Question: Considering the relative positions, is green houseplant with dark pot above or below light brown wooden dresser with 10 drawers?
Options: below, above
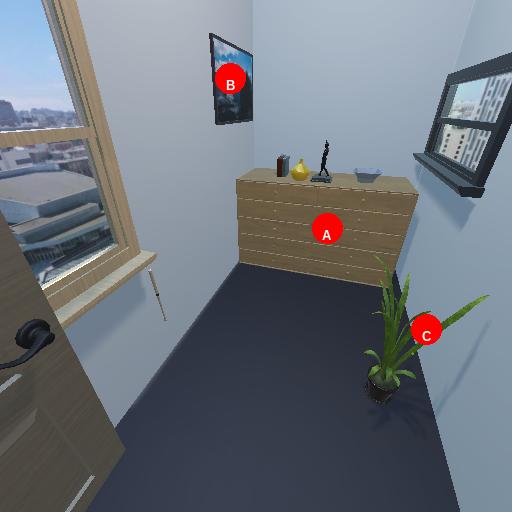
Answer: below